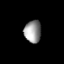
Tissue: lung
Cell type: Endothelial cells
Senescence score: 0.6902
Nuclear area (px): 370
Mean DAPI intensity: 149.381